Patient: sex M, age 61
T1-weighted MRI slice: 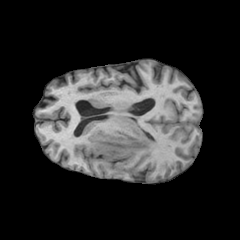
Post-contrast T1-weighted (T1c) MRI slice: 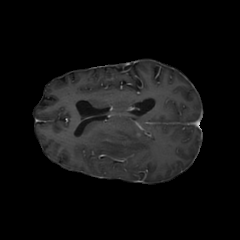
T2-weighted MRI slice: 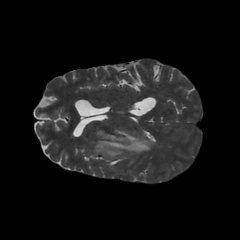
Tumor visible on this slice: yes
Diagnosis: Glioblastoma, IDH-wildtype
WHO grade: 4